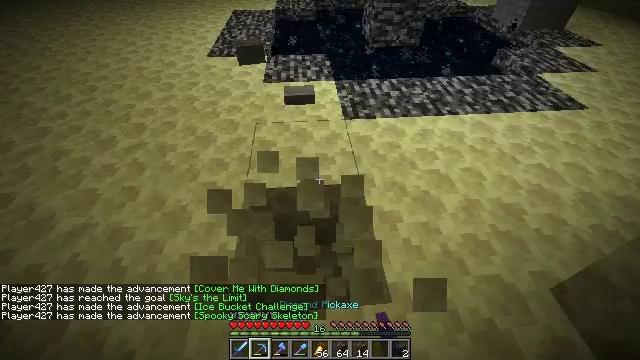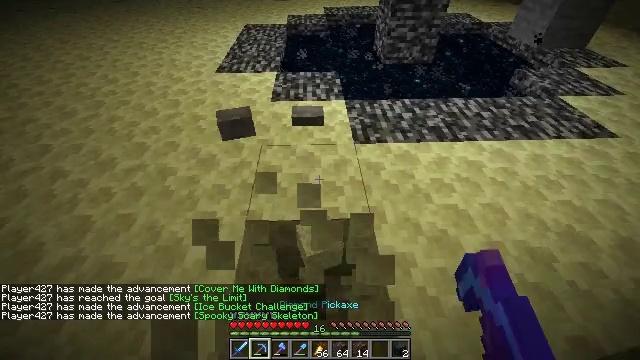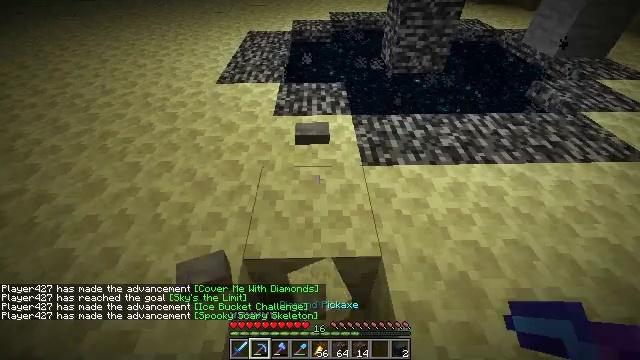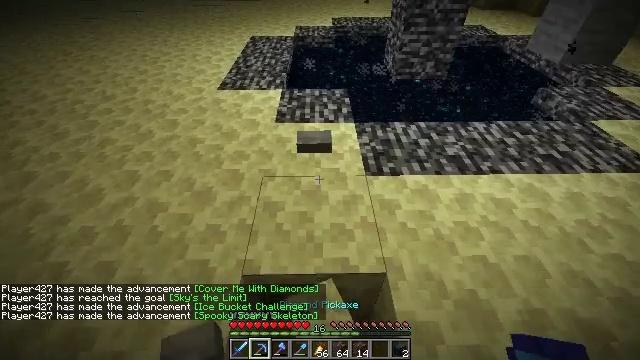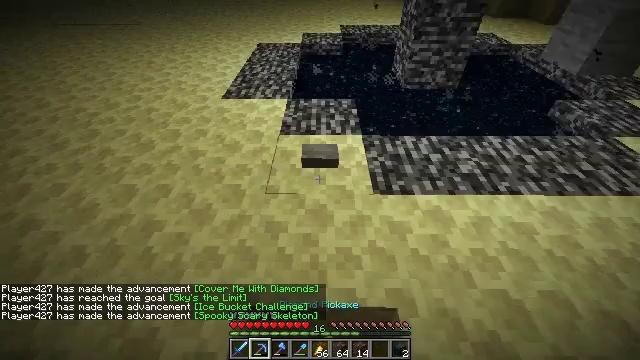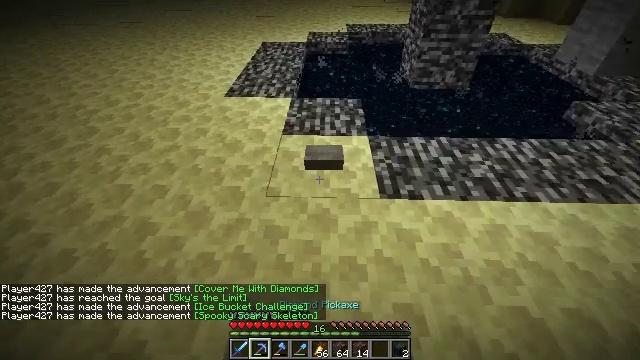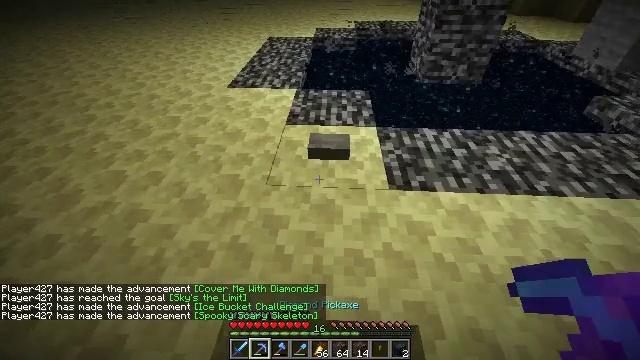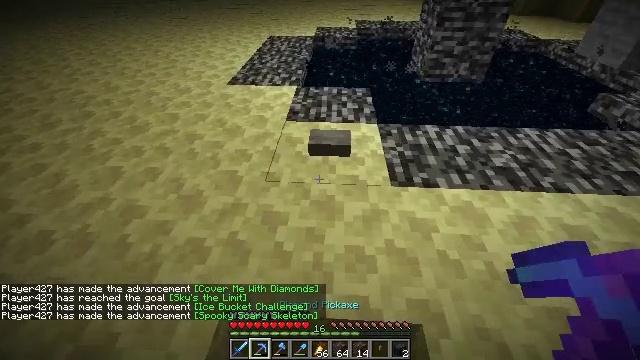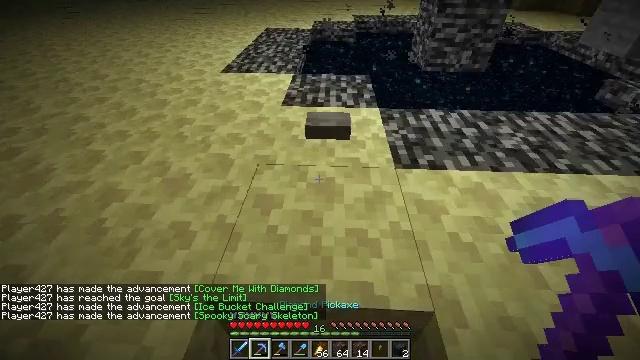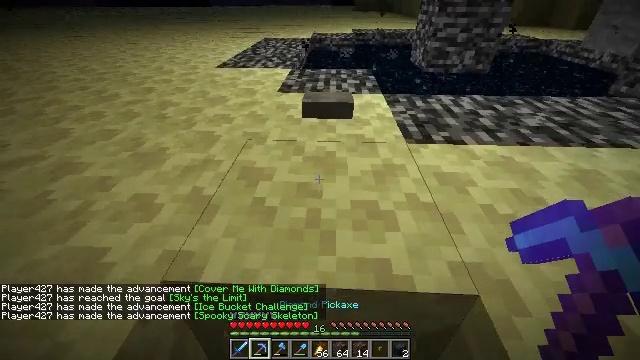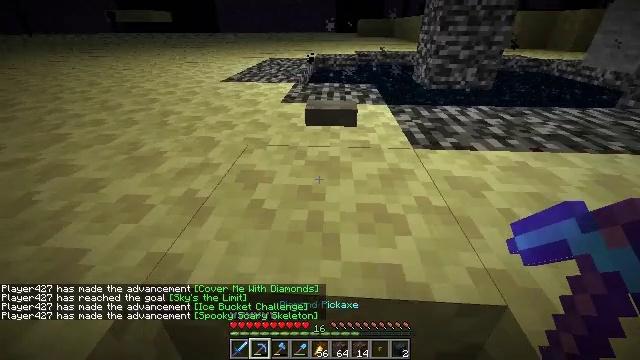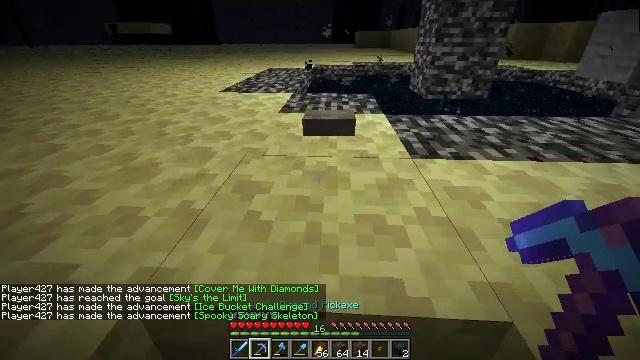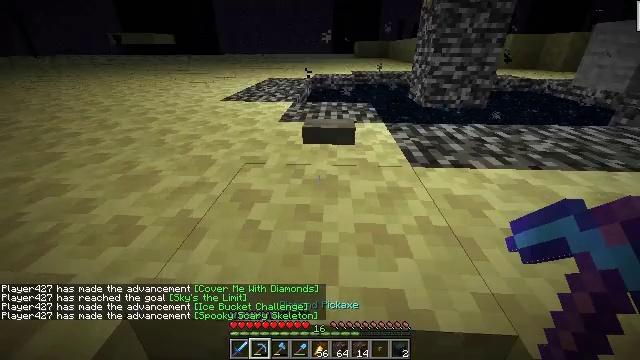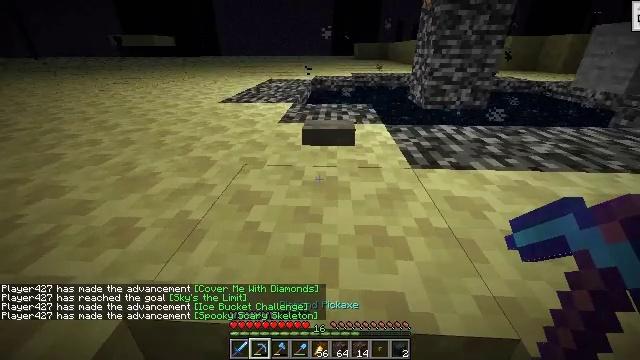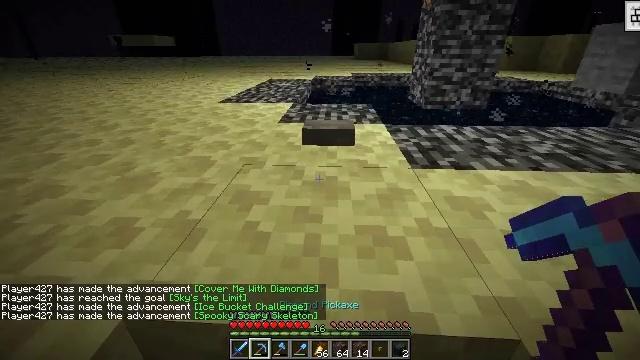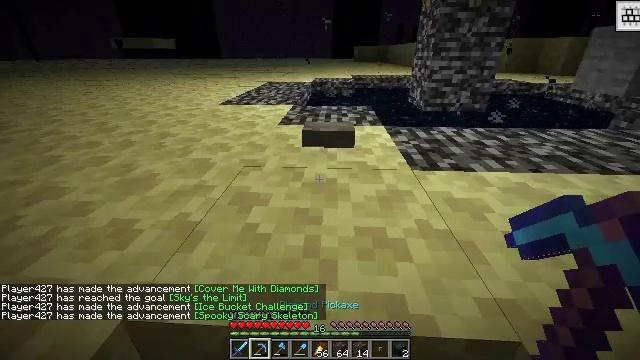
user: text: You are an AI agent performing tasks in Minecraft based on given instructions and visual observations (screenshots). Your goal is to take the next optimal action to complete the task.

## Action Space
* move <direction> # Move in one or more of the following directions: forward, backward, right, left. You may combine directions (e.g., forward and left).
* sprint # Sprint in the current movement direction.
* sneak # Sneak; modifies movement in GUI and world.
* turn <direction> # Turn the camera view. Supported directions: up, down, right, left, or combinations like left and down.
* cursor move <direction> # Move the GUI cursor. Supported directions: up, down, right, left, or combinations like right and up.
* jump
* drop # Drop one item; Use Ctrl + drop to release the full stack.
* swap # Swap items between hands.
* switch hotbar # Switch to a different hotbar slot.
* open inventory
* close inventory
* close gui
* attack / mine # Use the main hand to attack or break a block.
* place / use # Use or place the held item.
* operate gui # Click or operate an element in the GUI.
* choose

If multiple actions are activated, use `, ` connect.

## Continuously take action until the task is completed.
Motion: motion action
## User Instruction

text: Disassemble the stone button.
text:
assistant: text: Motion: move forward, turn left and up
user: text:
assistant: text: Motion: move forward, turn left
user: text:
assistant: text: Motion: move forward
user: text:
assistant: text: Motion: turn left
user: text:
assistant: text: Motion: turn left
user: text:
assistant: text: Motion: turn left
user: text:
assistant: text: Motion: no_op
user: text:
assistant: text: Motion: no_op
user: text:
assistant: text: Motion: turn up
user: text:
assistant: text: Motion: turn up
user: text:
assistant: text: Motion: turn up
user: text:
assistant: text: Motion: turn up
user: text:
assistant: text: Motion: no_op
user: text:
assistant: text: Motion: no_op
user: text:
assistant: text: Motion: no_op
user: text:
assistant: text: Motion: turn right and up
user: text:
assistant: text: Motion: turn right and up
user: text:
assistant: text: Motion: attack / mine
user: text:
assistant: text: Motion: attack / mine
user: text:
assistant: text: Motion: attack / mine
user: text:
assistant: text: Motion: attack / mine
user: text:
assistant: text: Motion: attack / mine
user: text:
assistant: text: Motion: attack / mine